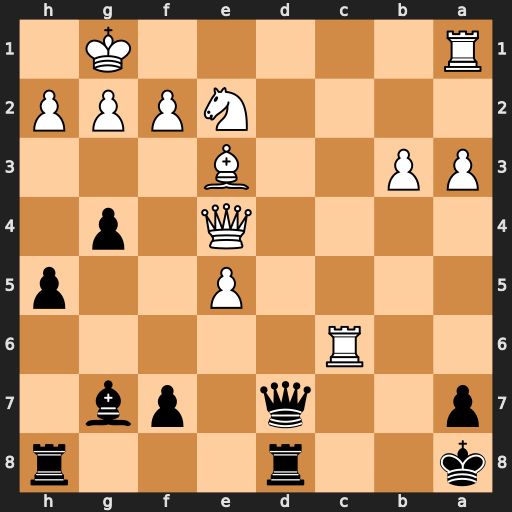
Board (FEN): k2r3r/p2q1pb1/2R5/4P2p/4Q1p1/PP2B3/4NPPP/R5K1
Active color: b
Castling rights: -
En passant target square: -
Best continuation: Qd1+ Rxd1 Rxd1#